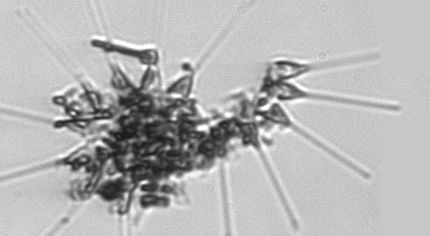
Label: Asterionellopsis_glacialis